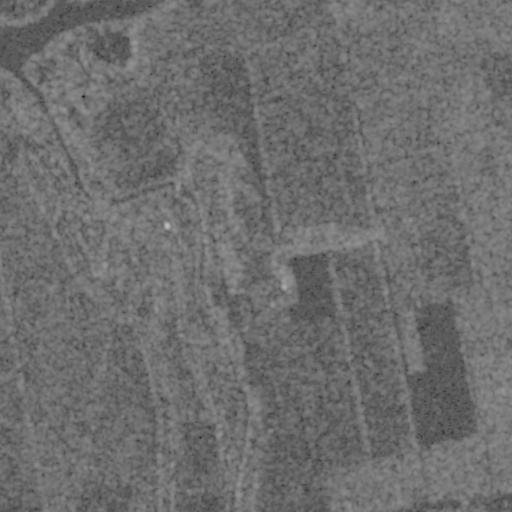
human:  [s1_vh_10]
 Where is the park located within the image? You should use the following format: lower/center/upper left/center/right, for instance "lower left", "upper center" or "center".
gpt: The park is located in the center left of the image.
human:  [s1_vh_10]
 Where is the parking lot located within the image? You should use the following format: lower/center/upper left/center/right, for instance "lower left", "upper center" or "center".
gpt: The parking lot is located in the center left of the image.
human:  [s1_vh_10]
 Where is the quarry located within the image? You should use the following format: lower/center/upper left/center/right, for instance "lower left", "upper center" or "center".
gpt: The quarry is located in the upper left of the image.
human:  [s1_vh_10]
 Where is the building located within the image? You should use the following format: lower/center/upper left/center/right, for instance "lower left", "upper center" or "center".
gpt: There is no building in the image.

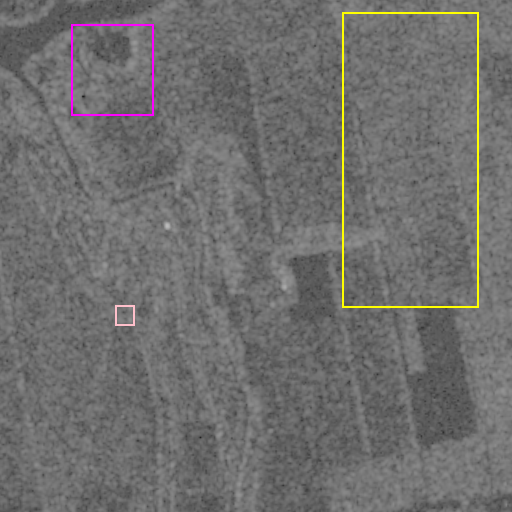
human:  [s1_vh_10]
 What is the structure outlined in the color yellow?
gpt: The structure outlined in yellow is a crop field.
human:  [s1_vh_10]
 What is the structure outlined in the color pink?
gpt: The structure outlined in pink is a park.
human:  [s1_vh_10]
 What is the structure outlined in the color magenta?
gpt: The structure outlined in magenta is a quarry.
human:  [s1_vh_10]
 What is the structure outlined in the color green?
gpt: There is no green outline.